Interaction volume radius: 5 \u00c5
Interaction volume height: 10 \u00c5
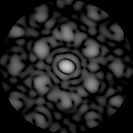
Disorder parameter: 0.4953